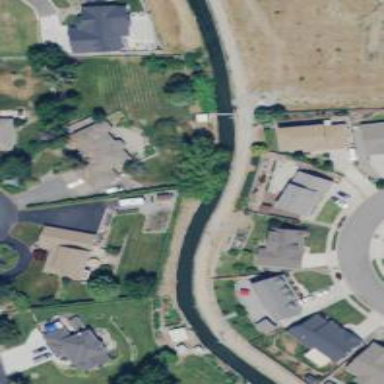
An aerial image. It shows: Canal.